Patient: sex M, age 57
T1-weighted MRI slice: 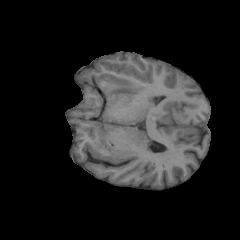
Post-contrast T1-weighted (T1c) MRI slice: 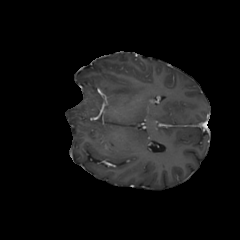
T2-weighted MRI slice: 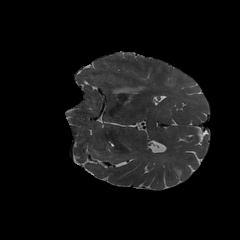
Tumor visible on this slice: yes
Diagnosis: Glioblastoma, IDH-wildtype
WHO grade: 4